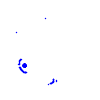
Particle: electron